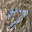
Label: 7